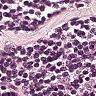
Metastatic tissue present: no